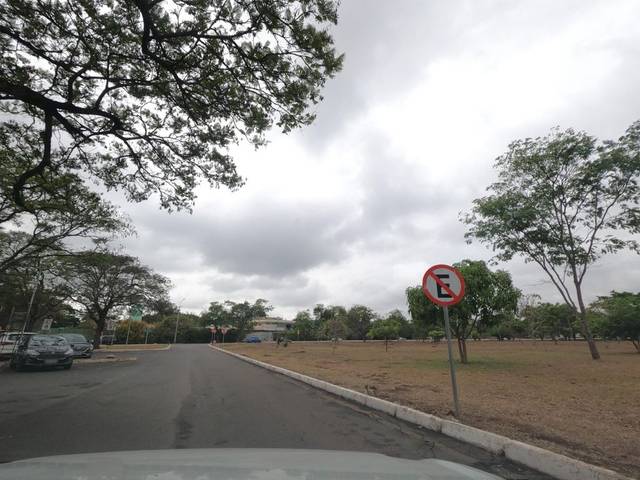
Region: Brazil
Coordinates: -15.803, -47.906